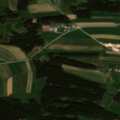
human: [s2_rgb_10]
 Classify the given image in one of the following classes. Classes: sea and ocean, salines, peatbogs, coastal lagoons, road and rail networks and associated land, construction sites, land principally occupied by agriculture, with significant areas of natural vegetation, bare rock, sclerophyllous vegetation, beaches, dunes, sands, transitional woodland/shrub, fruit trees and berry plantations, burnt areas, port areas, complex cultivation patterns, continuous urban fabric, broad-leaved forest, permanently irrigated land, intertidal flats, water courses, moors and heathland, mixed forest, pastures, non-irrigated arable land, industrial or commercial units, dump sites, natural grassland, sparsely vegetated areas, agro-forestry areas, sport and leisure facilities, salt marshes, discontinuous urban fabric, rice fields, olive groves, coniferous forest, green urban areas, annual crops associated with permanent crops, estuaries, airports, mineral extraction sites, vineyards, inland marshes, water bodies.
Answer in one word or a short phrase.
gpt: discontinuous urban fabric, non-irrigated arable land, complex cultivation patterns, coniferous forest